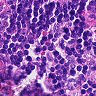
Metastatic tissue present: no